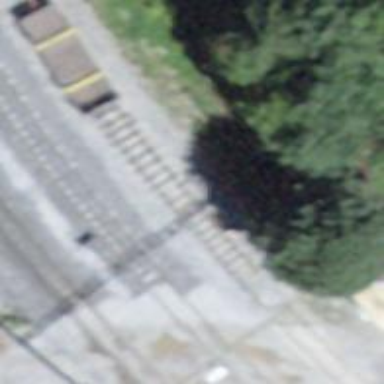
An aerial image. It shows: Narrow-gauge railway siding with electrified contact lines.